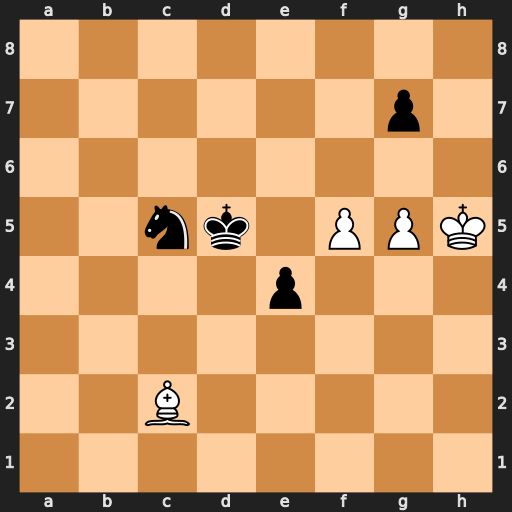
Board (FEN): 8/6p1/8/2nk1PPK/4p3/8/2B5/8
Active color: w
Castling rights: -
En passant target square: -
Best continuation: f6 gxf6 g6